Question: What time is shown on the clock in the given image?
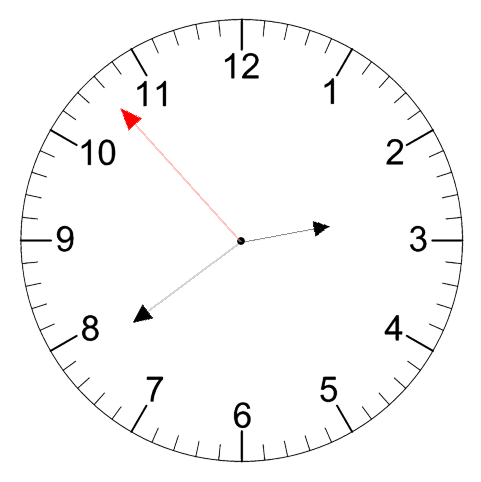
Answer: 02:38:53